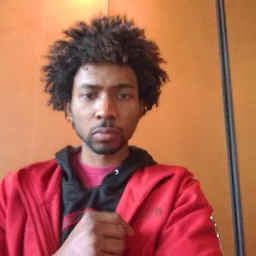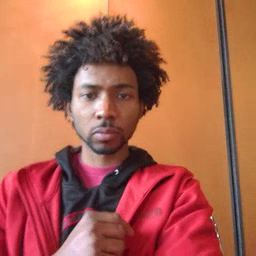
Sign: hear